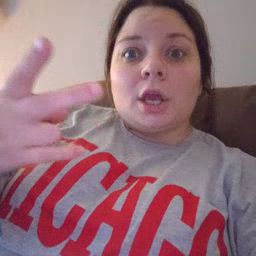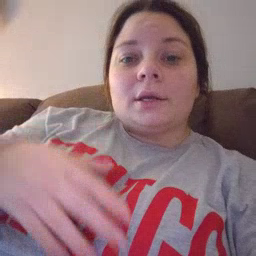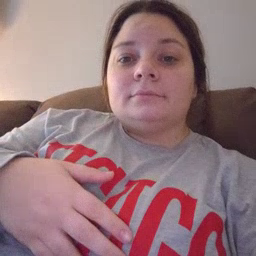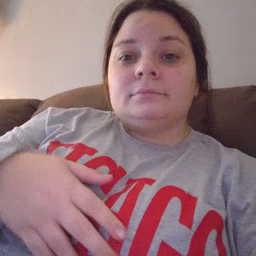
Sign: look